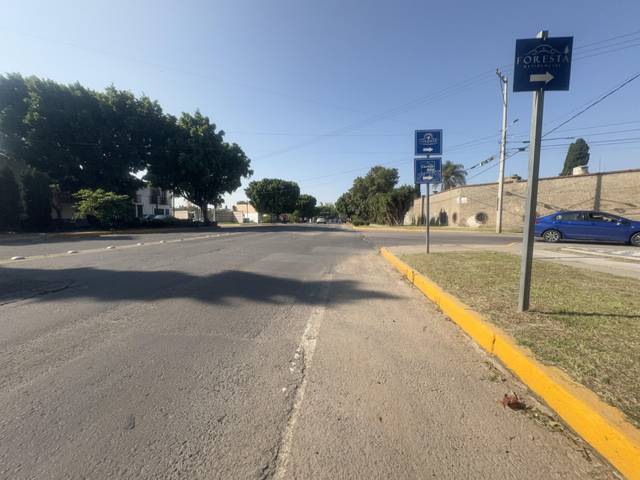
Region: Mexico
Coordinates: 19.069, -98.315